Interaction volume radius: 5 \u00c5
Interaction volume height: 10 \u00c5
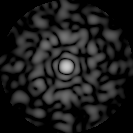
Disorder parameter: 0.8331